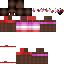
A female human skin with dark skin, wearing brown bald dressed in a red hoodie and red pants, featuring a closed mouth.